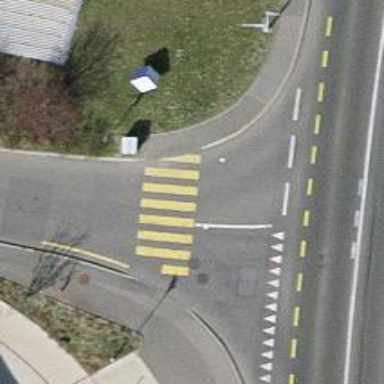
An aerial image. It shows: Zebra crossing on the road.